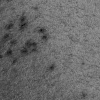
Atmospheric dust classification: not_dusty